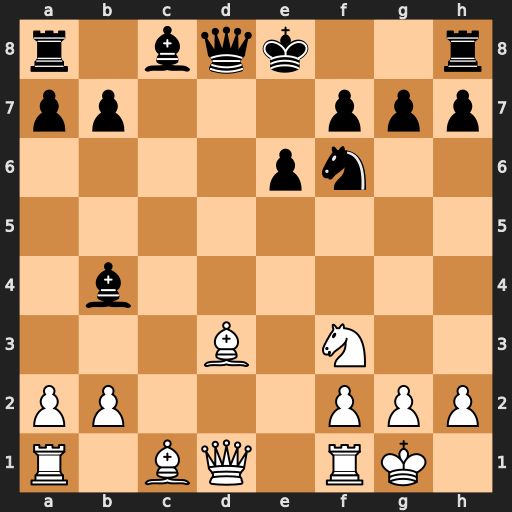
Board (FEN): r1bqk2r/pp3ppp/4pn2/8/1b6/3B1N2/PP3PPP/R1BQ1RK1
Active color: w
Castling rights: kq
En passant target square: -
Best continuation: Qa4+ Bd7 Qxb4